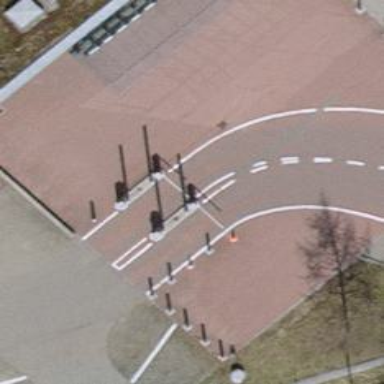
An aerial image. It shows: Lift gate barrier.